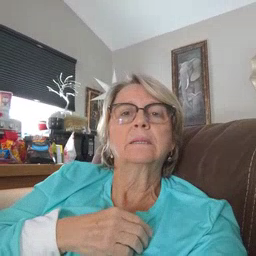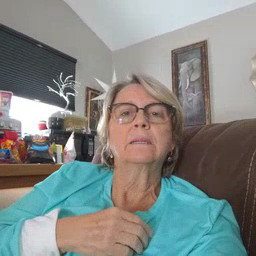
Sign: please